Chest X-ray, PA view. Patient: 59 years old, sex M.
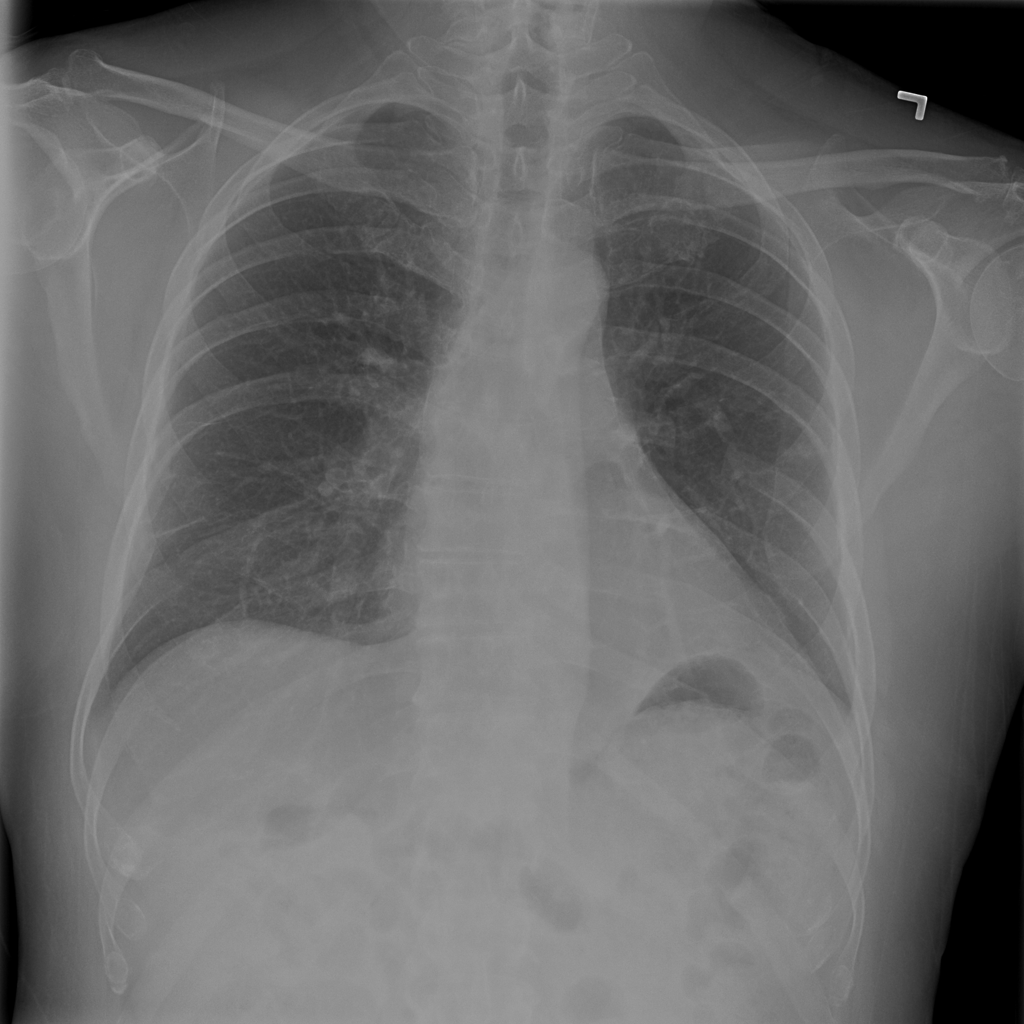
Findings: Nodule